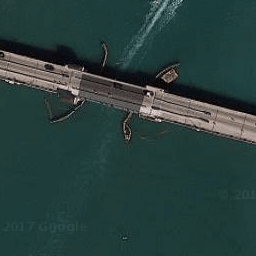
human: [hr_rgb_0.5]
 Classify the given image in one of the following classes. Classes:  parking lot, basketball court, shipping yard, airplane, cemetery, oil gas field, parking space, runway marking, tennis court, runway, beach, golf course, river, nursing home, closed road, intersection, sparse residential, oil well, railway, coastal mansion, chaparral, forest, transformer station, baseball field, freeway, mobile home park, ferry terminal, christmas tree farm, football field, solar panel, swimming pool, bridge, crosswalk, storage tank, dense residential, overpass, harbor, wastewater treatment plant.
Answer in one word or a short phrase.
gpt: bridge